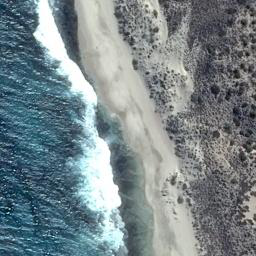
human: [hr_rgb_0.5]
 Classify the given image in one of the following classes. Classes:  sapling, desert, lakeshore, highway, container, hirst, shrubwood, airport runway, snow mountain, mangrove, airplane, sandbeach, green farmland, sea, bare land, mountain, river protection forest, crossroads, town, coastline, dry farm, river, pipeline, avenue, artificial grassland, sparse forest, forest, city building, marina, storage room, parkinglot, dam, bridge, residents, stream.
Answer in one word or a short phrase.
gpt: coastline